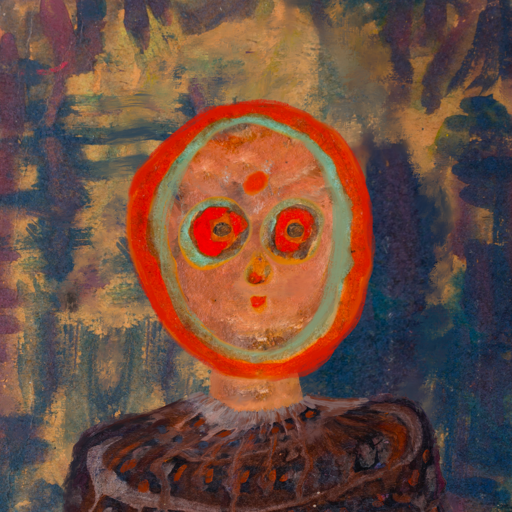
Background: InTheSun, Head And Neck Front: Boggyland, Face Front: Sisters, Bust: Hypocrite, Hair Front: Sisters, Head Accessory: Blank, Second Necklace: Blank, Necklace: Blank, Baby: Blank